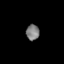
Tissue: lung
Cell type: Epithelial cells
Senescence score: 0.1772
Nuclear area (px): 201
Mean DAPI intensity: 125.114